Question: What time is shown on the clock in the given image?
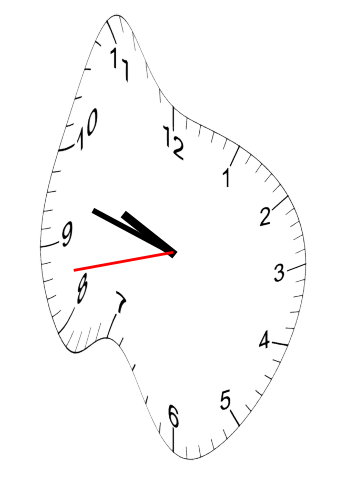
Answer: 09:47:43